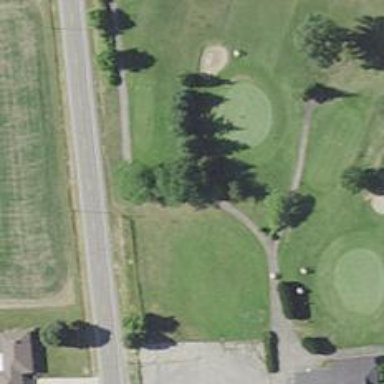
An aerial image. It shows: Path for both roads and golfers.